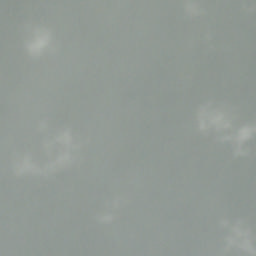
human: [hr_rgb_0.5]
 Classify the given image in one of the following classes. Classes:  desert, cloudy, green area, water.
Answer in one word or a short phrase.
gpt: cloudy